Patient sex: F
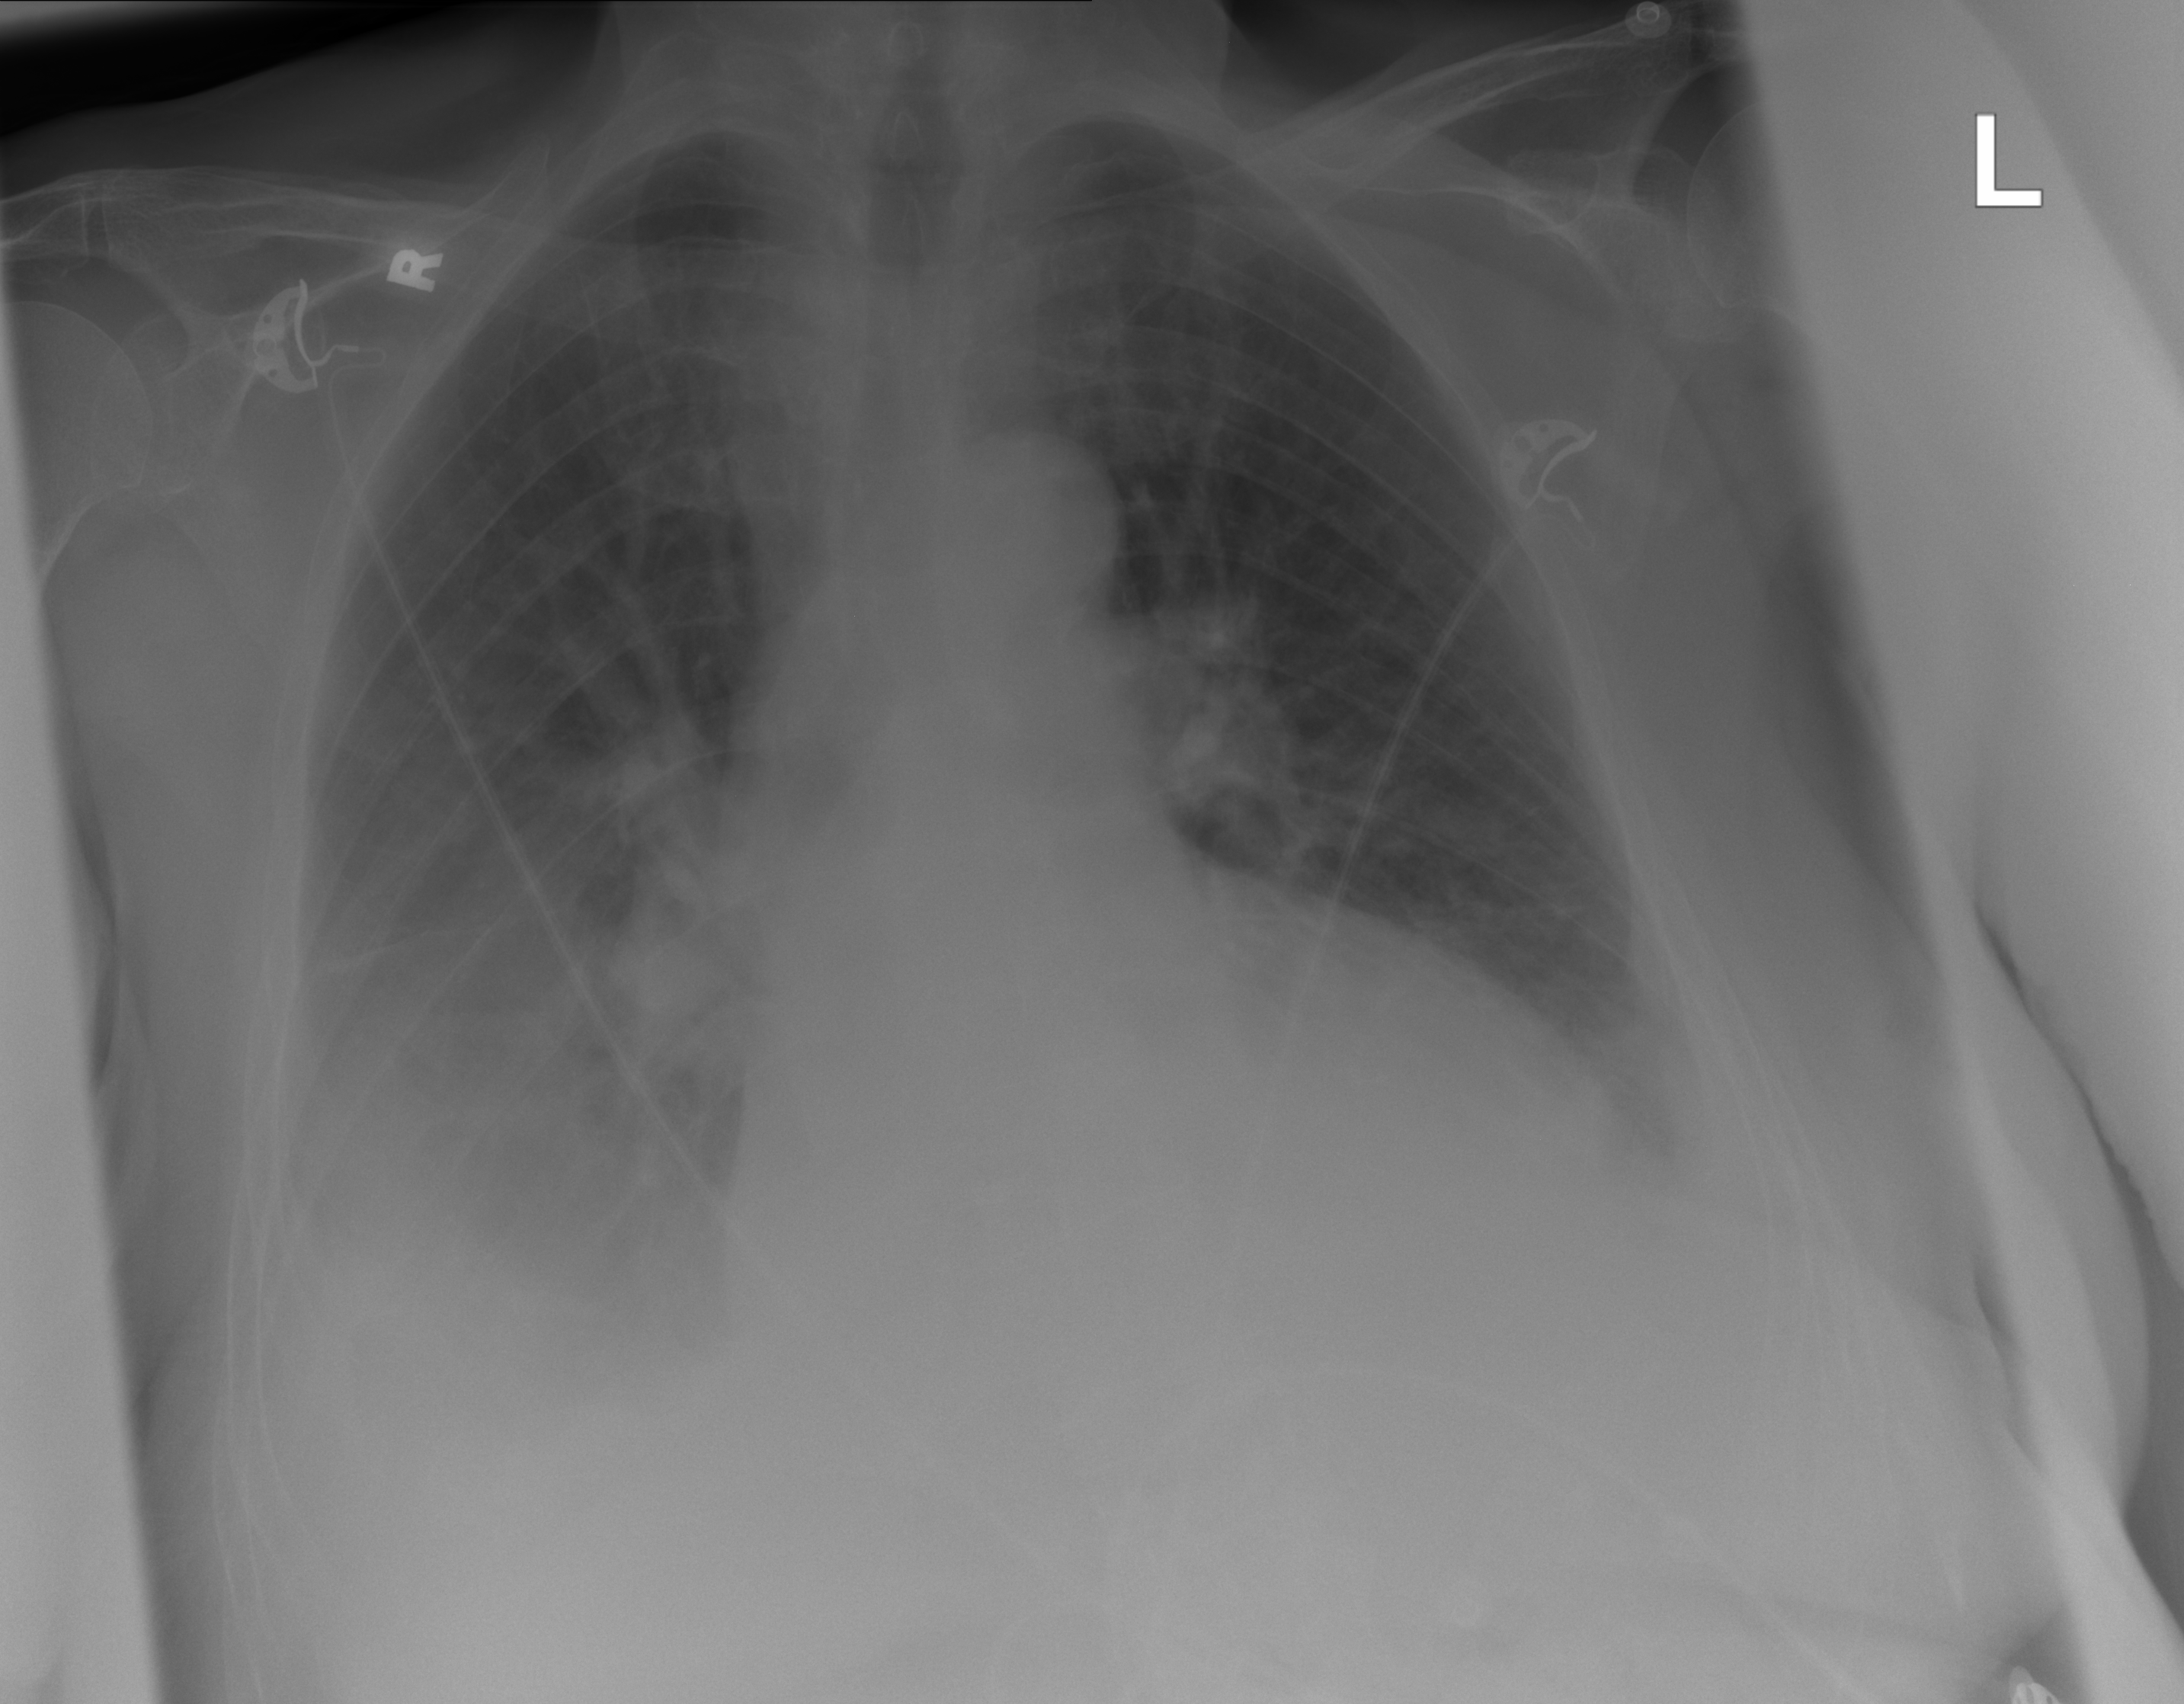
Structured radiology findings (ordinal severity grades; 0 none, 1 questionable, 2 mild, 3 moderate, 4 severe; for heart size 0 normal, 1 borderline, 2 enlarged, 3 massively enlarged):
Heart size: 0
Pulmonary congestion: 2
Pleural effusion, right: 3
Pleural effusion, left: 2
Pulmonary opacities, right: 0
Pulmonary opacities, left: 0
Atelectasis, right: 3
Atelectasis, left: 0